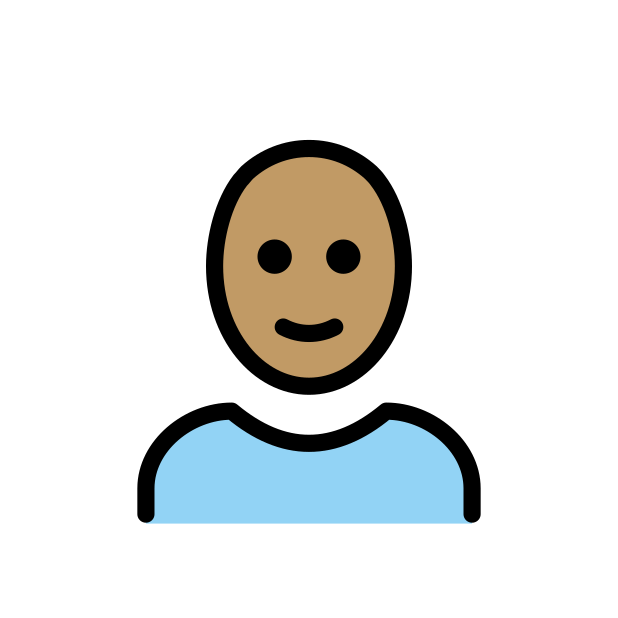
person: medium skin tone, bald